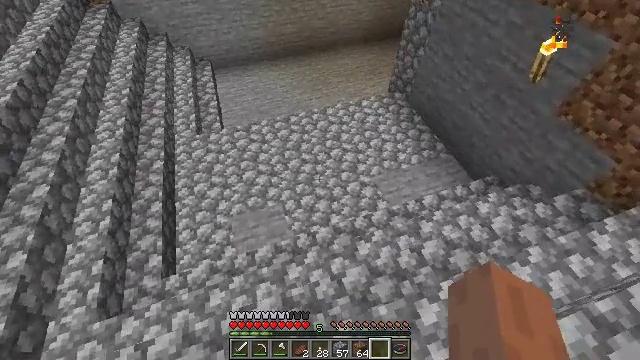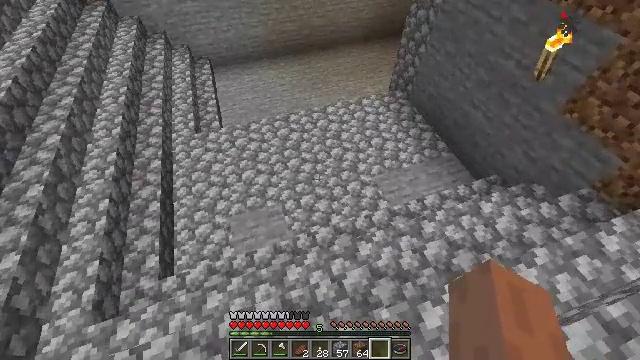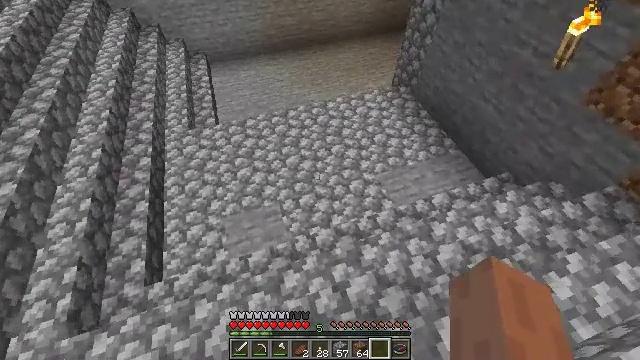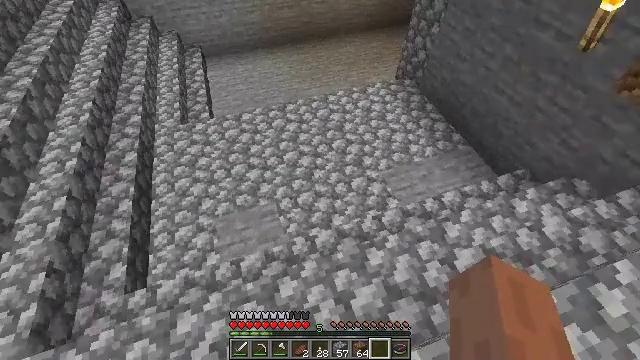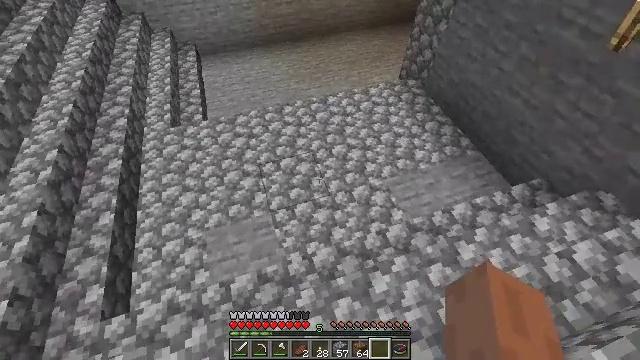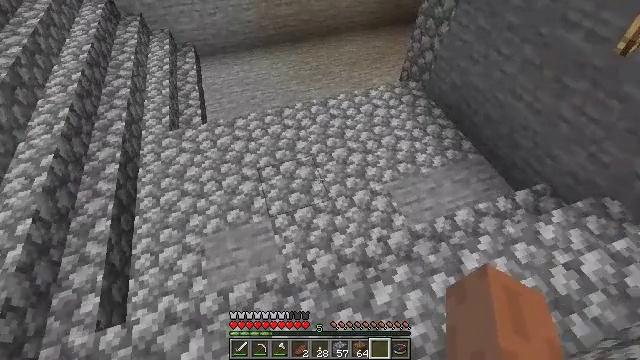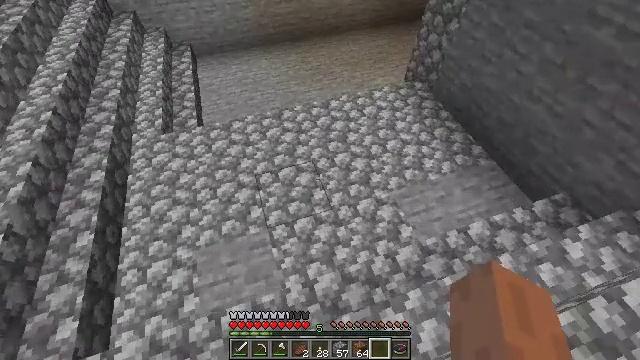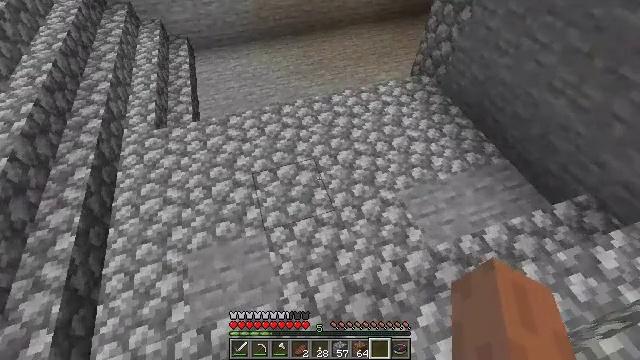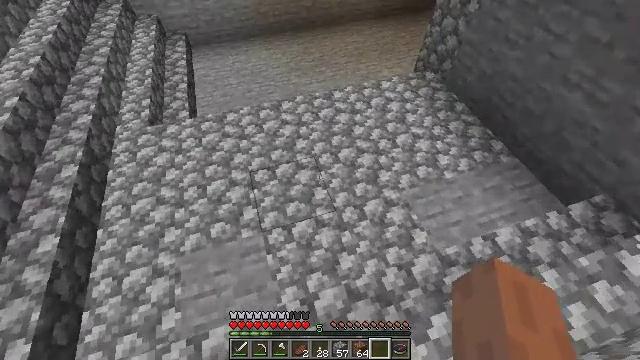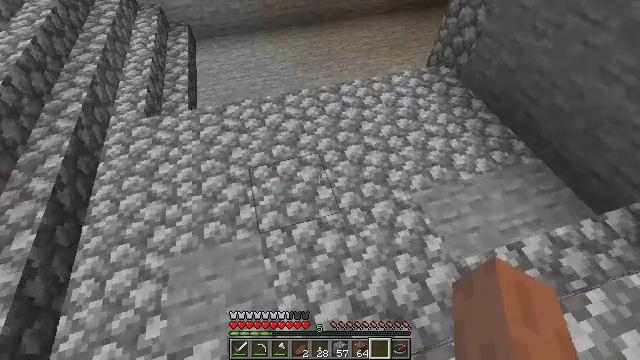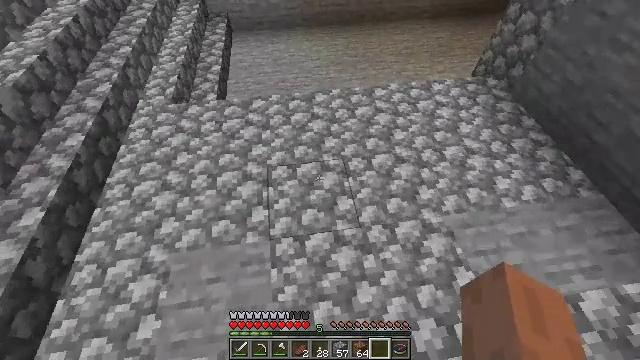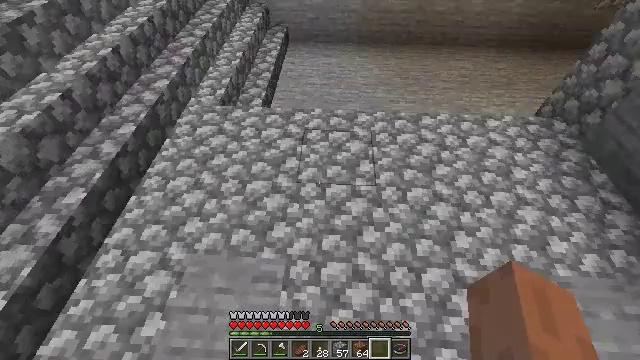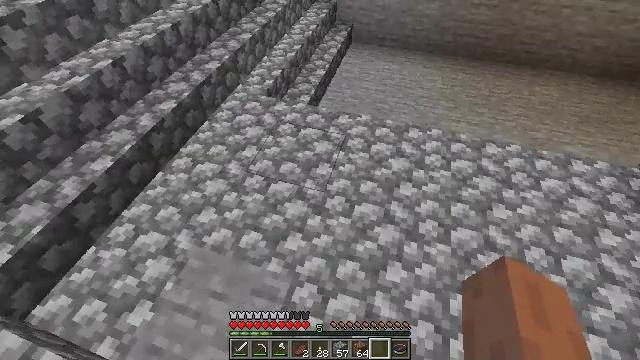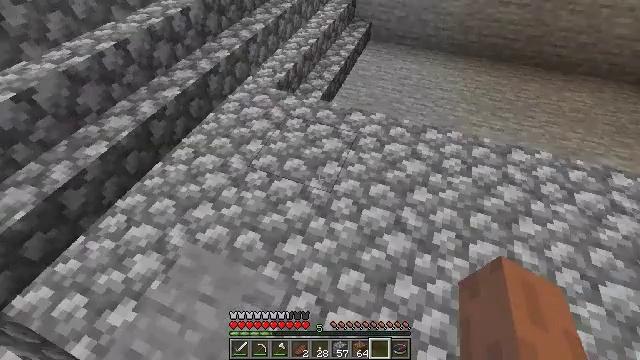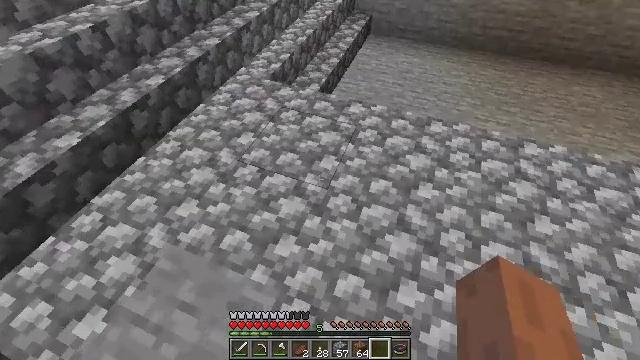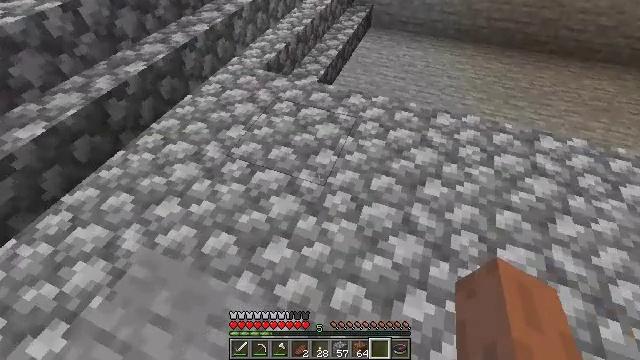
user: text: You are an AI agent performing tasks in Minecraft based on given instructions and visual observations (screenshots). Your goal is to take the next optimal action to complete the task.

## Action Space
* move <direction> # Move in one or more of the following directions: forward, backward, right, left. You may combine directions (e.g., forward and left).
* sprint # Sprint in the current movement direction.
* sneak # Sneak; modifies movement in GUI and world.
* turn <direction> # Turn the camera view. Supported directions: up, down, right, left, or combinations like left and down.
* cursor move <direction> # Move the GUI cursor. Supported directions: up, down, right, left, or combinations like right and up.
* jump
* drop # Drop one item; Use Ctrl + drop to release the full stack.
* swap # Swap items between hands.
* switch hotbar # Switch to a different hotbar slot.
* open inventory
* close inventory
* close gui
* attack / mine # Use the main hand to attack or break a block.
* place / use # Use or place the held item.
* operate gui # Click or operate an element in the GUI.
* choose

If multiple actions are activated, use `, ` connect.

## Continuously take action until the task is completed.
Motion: motion action
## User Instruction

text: Gather cobblestone stairs from the structure.
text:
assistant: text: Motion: move forward
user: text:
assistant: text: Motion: move forward
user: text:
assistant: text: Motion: move forward
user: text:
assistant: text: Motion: move forward
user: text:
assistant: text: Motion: move forward
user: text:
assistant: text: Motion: move forward
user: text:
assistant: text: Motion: move forward
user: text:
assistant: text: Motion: move forward
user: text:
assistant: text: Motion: move forward, turn left
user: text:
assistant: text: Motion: move forward, turn left
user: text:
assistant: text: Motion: move forward, turn left and up
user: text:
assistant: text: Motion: move forward, turn left
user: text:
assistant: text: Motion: move forward, turn left
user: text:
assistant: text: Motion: move forward
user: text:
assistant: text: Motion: move forward
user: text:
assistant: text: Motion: move forward
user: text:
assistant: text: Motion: move forward
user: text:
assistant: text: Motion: move forward
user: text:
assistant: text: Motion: move forward and move right, turn right
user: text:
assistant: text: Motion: move forward and move right, turn left and down
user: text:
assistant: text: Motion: move forward and move right, turn left and down
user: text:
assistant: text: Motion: move forward and move right, turn left and down
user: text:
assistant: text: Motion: move forward and move right, turn left and up
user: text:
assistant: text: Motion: move forward and move right, turn left and up
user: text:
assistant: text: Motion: move forward and move right, turn left and up
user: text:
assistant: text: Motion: move right, turn left and up
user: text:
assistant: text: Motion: move right, turn left and up
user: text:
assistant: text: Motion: move right, turn left
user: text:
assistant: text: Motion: move right, turn left and up
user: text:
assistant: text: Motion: move right, turn left and up